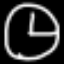
Label: clock